Field crop: maize
Growth stage: 2
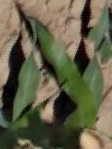
Species: maize